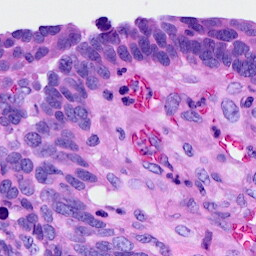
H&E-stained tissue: Ovarian